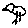
Label: bird